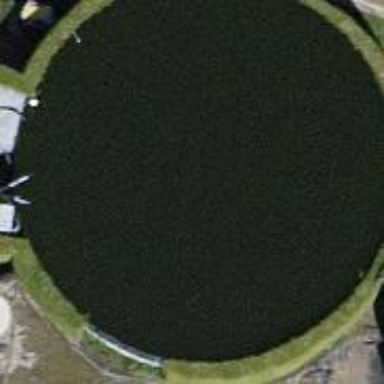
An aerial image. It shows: Storage tank that is man-made.